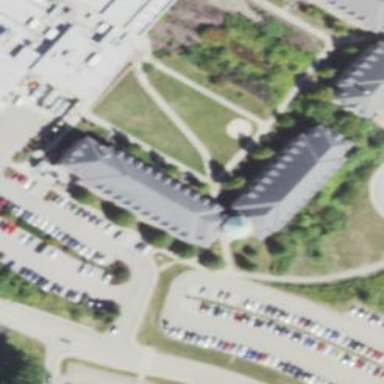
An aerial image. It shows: Dormitory building.